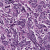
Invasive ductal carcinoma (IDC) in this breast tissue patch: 1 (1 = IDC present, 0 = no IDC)